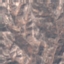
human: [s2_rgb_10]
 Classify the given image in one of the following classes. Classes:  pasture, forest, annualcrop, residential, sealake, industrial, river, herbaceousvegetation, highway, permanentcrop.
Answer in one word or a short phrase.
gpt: HerbaceousVegetation